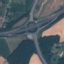
Land use / land cover class: Highway